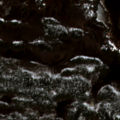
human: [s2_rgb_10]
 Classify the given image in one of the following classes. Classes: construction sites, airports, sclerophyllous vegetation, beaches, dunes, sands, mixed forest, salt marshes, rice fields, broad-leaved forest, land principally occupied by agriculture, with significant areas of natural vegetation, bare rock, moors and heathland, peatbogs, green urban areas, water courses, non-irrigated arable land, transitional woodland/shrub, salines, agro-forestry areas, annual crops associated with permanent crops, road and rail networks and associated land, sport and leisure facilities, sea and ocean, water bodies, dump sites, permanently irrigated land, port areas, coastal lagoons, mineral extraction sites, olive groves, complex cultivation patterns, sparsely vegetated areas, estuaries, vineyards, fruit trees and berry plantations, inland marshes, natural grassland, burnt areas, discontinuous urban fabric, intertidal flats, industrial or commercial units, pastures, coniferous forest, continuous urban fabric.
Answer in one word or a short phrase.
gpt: coniferous forest, peatbogs